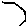
Label: hexagon